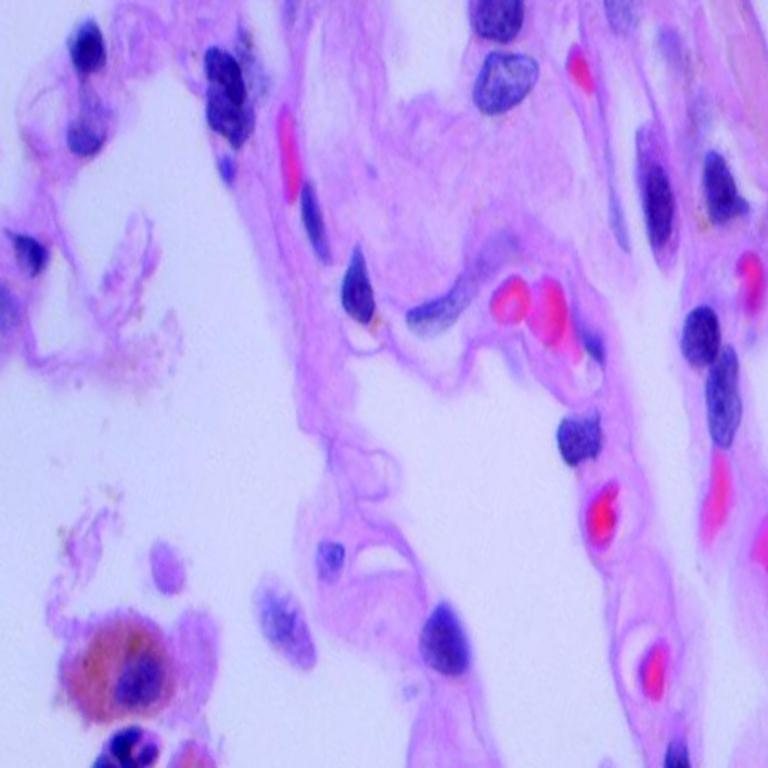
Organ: lung
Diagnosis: benign